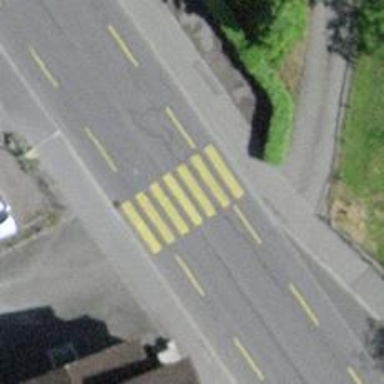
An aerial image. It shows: Marked crossing with visible markings.